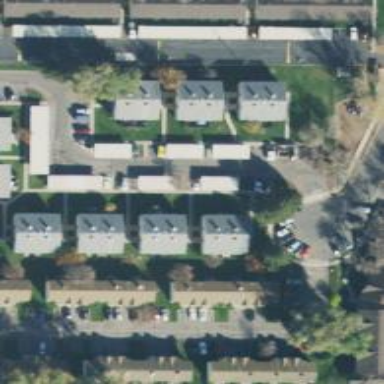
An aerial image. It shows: Neighborhood.